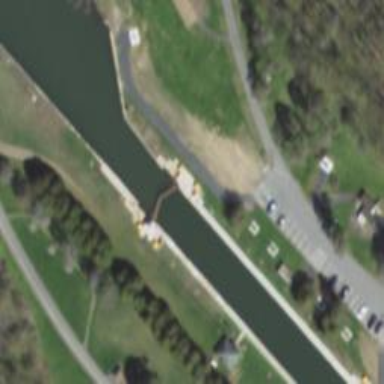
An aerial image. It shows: Lock gate along waterway.